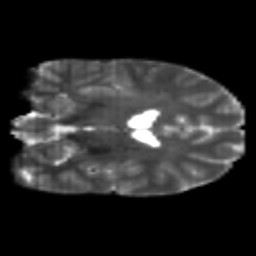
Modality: T2w
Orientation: coronal
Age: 22
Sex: male
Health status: healthy
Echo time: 0.074 s